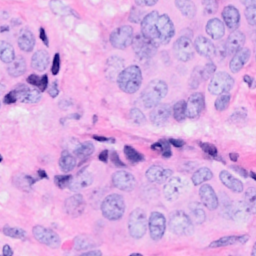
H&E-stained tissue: Breast